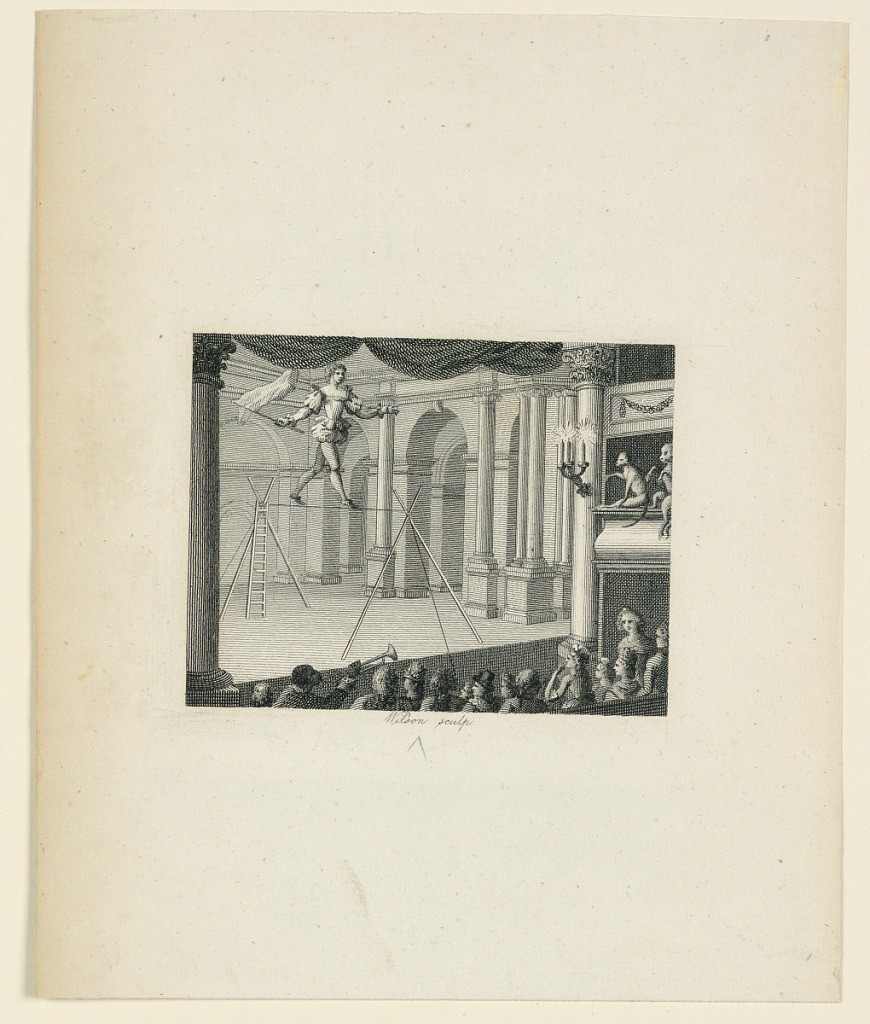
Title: Theater Interior with a Tight-Rope Walker
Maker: Alexander Wilson, Scottish, active USA, 1766–1813
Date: ca. 1800
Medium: Engraving on paper
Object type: Print
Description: Horizontal format. View of stage, seen from orchestra. A figure of a man is performing on a tight rope. Audience partially seen below. Two monkeys seated in box at right.